Question: Why when I'am adding new data to firebase database appears duplicated in my app , but when I pull down to make refresh its back again not duplicated , I put a Screenshot of how data appears in my project simulator .This is how data appears in my project

This is my Code.
'''
import UIKit
import FirebaseDatabase
import SDWebImage
import FirebaseAuth
class ViewController: UIViewController , UITableViewDataSource , UITableViewDelegate {
@IBOutlet weak var tableView: UITableView!
var Ref:FIRDatabaseReference?
var Handle:FIRDatabaseHandle?
var myarray = [Posts]()
var refresh = UIRefreshControl()
override func viewDidLoad() {
super.viewDidLoad()
tableView.delegate = self
tableView.dataSource = self
refresh.addTarget(self, action: #selector(ViewController.loadData), for: .valueChanged)
tableView.addSubview(refresh)
}
override func viewDidAppear(_ animated: Bool) {
loadData()
}
func loadData(){
self.myarray.removeAll()
Ref=FIRDatabase.database().reference()
Handle = Ref?.child("Posts").queryOrdered(byChild: "Des").queryEqual(toValue: "11").observe(.childAdded ,with: { (snapshot) in
if let post = snapshot.value as? [String : AnyObject]{
let img = Posts()
img.setValuesForKeys(post)
self.myarray.append(img)
print("@@@@@@@@@@@@@@@@@@@@@@@@@@@@@@\(img)")
self.tableView.reloadData()
}
})
self.refresh.endRefreshing()
}
'''
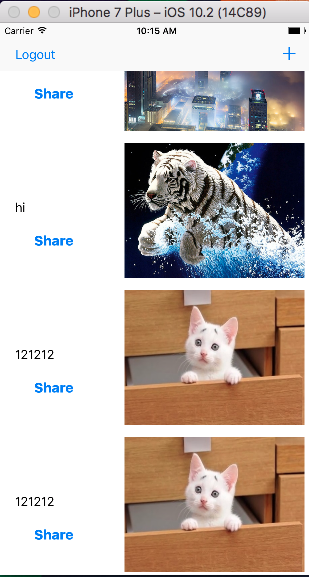
Answer: It appears self.refresh.endRefreshing() is being called outside the Firebase closure.
This is bad as that code will run before Firebase returns the data and reloads the tableView data.
Remember that Firebase is asynchronous and it takes time for the internet to get the data from the Firebase server to your app, so in-line code will usually execute before the code in the closure.
Also, the Handle is unneeded in this case unless you are using it elsewhere.
'''
Ref?.child("Posts").queryOrdered(byChild: "Des").queryEqual(toValue: "11")
.observe(.childAdded ,with: { (snapshot) in
if let post = snapshot.value as? [String : AnyObject]{
let img = Posts()
img.setValuesForKeys(post)
self.myarray.append(img)
print("@@@@@@@@@@@@@@@@@@@@@@@@@@@@@@\(img)")
self.tableView.reloadData()
}
self.refresh.endRefreshing()
})
'''
Also, you may consider just removing the refreshing entirely as when you add an observer to a Firebase node (.childAdded) any time a child it added, your tableview will automatically refresh due to the code executed in the closure.